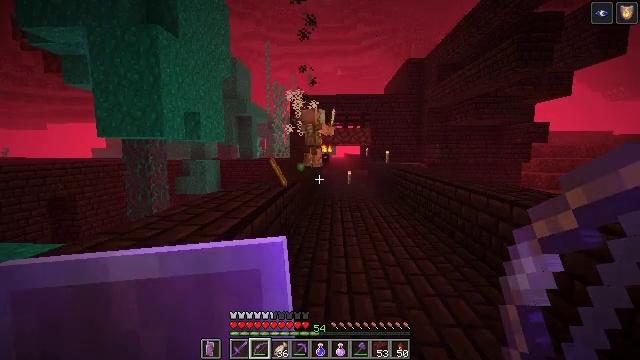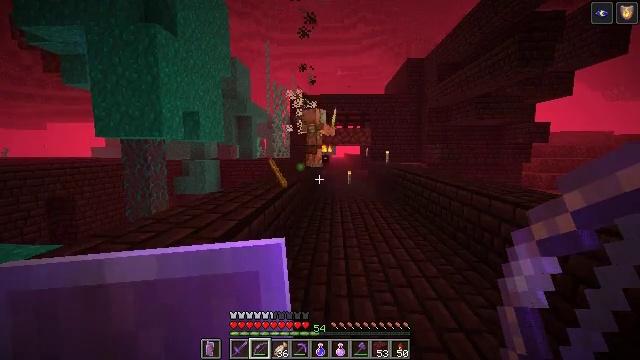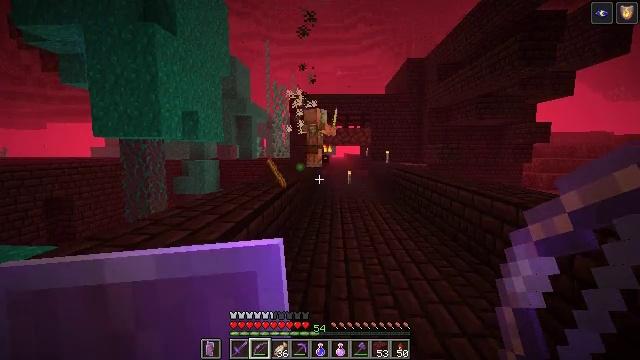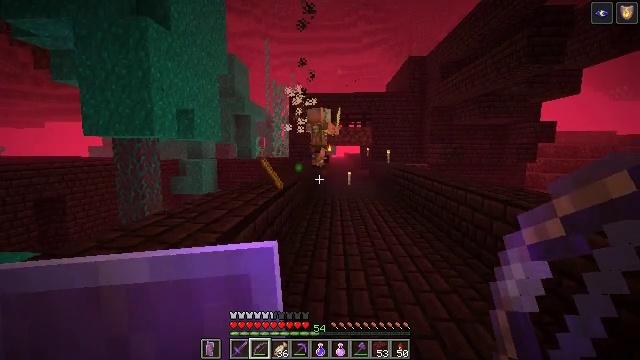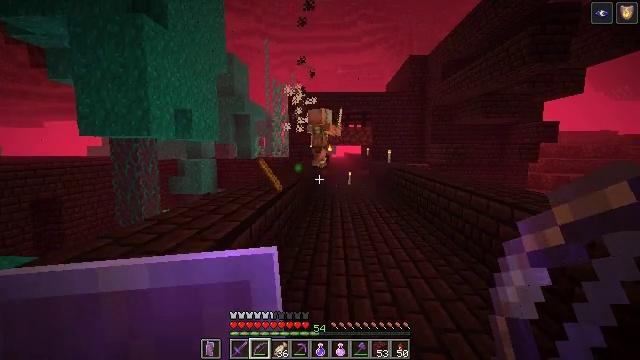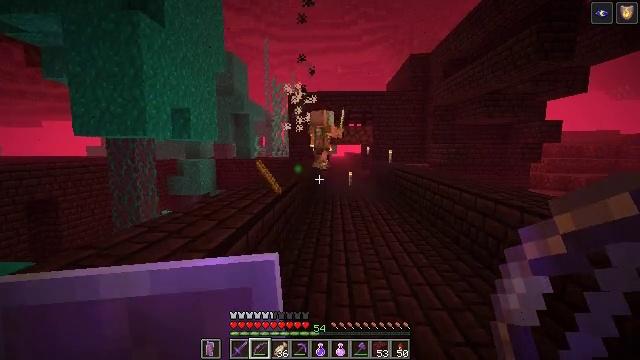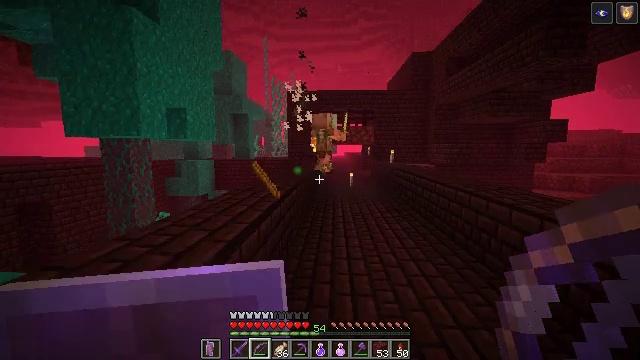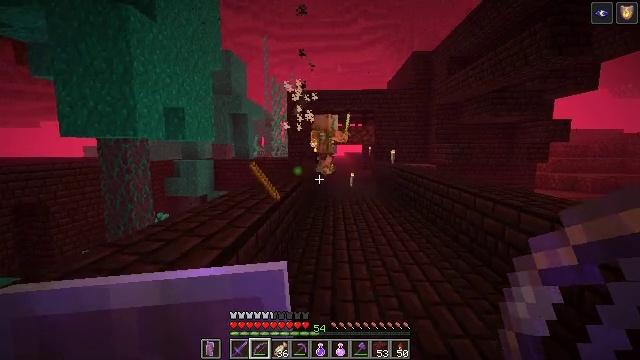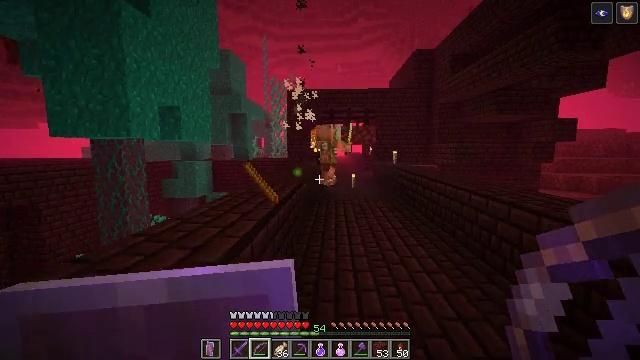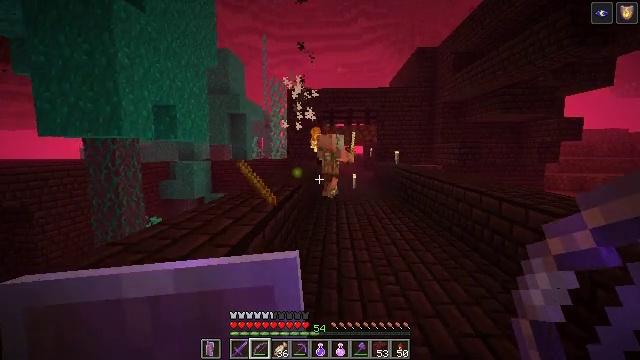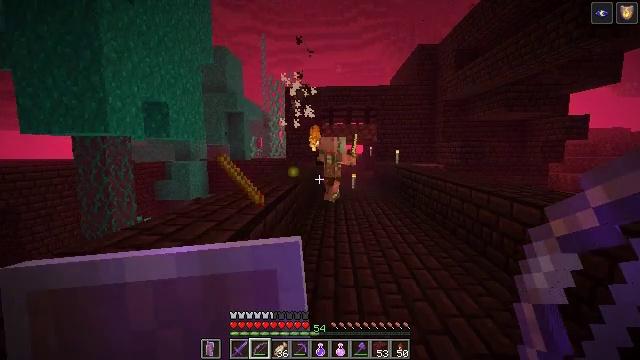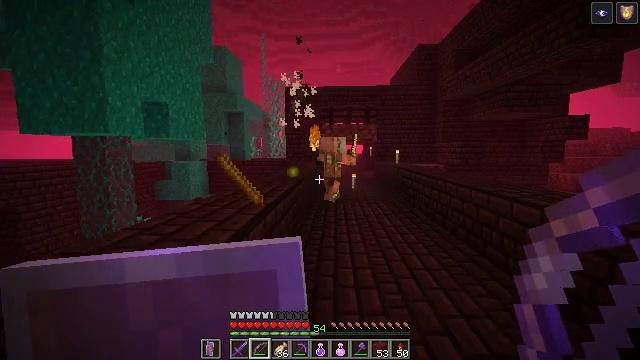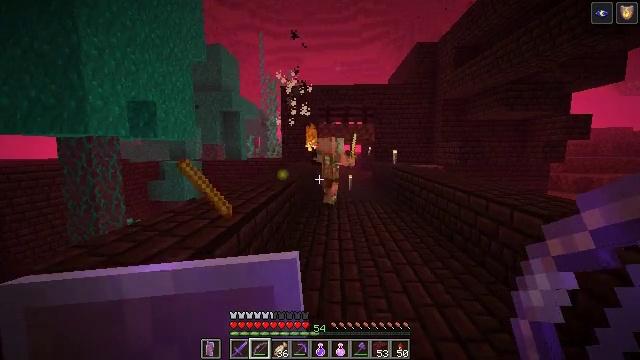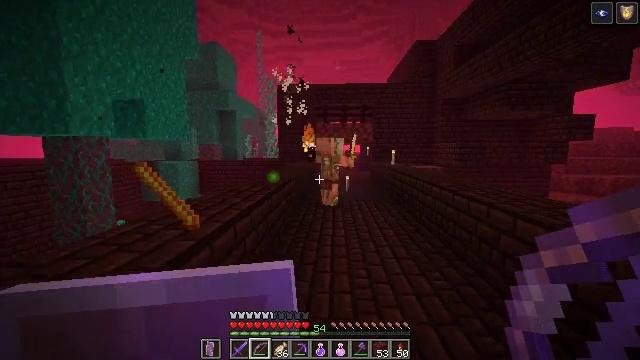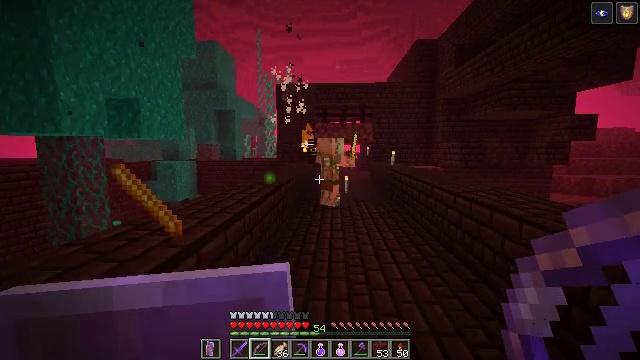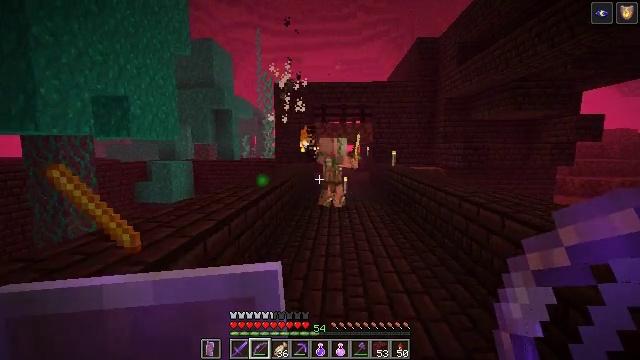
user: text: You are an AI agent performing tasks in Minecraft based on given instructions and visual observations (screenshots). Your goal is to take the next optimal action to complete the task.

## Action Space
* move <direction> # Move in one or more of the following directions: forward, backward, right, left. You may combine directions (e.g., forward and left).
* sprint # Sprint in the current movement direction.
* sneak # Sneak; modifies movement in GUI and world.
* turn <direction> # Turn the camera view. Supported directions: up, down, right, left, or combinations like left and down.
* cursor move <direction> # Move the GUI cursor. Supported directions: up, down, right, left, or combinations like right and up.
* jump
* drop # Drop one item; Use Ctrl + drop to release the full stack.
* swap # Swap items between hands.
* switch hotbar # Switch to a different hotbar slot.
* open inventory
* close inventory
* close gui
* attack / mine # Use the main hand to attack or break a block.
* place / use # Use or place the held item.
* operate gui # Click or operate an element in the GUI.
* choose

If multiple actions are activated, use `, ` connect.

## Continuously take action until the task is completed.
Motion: motion action
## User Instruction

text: Hunt the magma cube.
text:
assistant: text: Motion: move forward
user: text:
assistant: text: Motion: move forward
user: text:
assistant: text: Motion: move forward
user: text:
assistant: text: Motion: move forward
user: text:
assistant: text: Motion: move forward
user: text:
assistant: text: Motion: move forward
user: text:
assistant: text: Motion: move forward
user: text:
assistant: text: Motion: move forward
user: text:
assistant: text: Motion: move forward
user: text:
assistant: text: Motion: move forward and move right
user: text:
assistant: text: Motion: move forward and move right
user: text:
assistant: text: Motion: move forward and move right
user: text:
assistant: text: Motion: move forward
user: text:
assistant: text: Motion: move forward
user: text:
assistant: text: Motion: move forward
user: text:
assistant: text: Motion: move forward
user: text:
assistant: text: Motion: move forward
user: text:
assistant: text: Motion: move forward
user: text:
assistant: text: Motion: move forward
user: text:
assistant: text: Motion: move forward
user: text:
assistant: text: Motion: move forward
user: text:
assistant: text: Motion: move forward
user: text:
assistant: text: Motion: move forward
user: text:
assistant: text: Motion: move forward
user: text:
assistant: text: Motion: move forward
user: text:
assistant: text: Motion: move forward
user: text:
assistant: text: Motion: move forward
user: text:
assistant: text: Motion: move forward, sprint
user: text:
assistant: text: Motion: move forward, sprint
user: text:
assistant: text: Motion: move forward, sprint